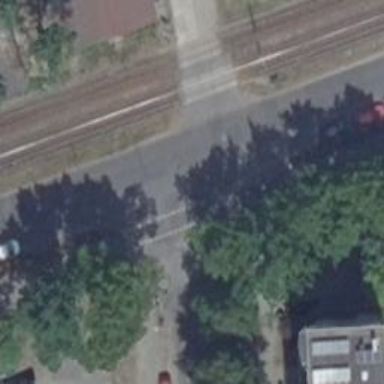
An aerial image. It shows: Tertiary road with asphalt surface. There is parallel parking on the left lane.